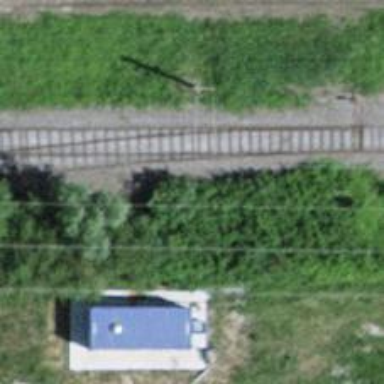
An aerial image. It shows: Railway switch with the turnout side on the left.